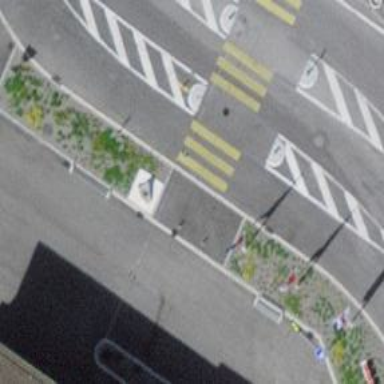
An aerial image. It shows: Bus stop with designated platform at bus station.